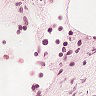
Metastatic tissue present: no